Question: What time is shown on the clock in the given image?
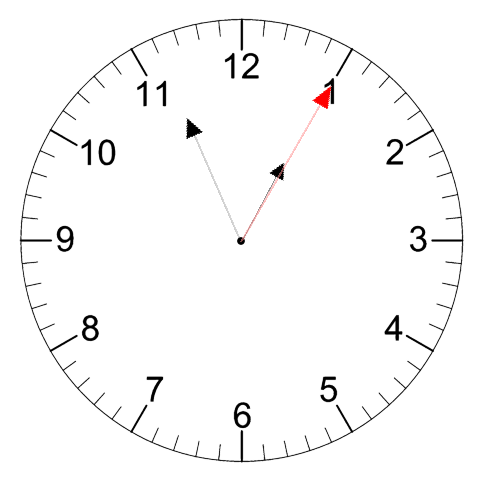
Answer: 12:56:05